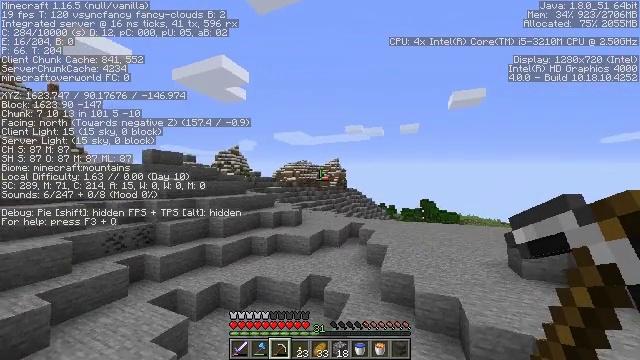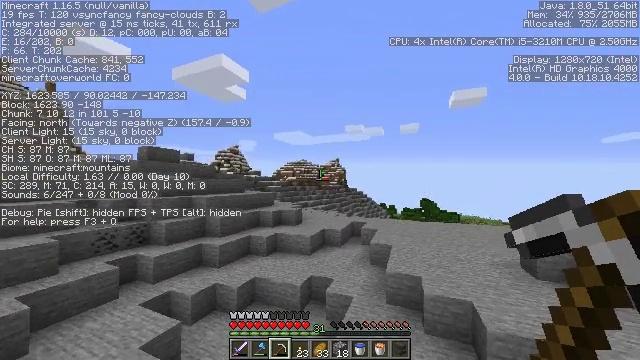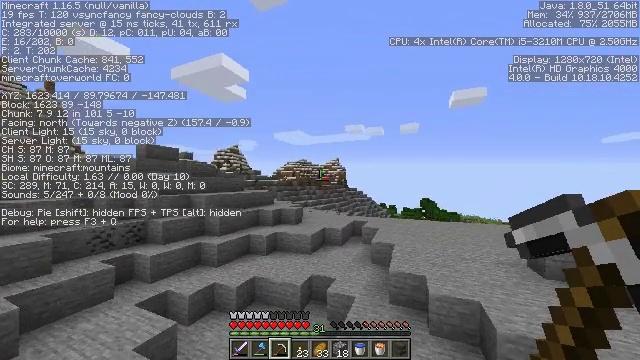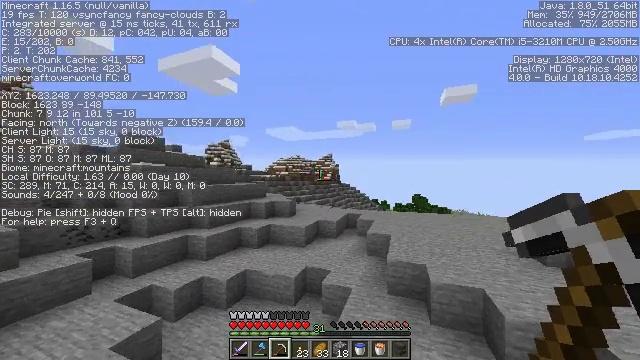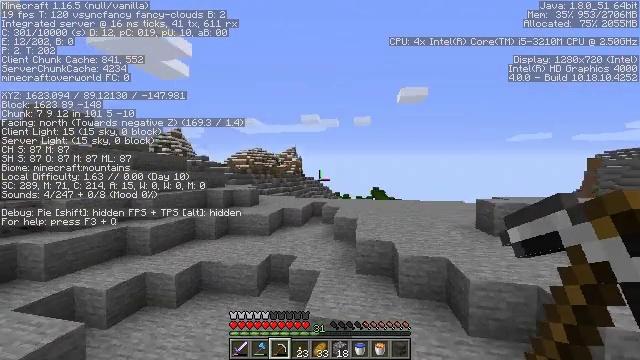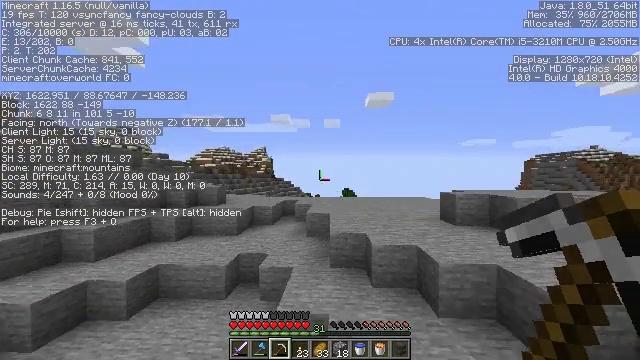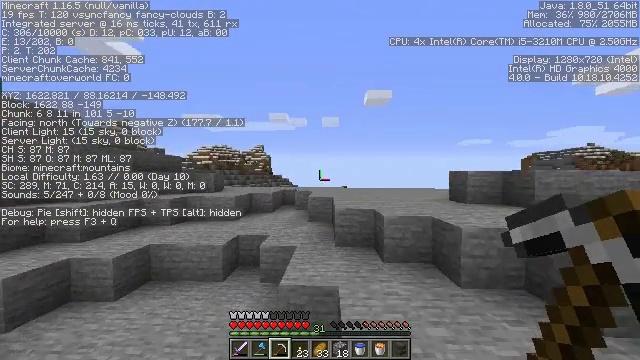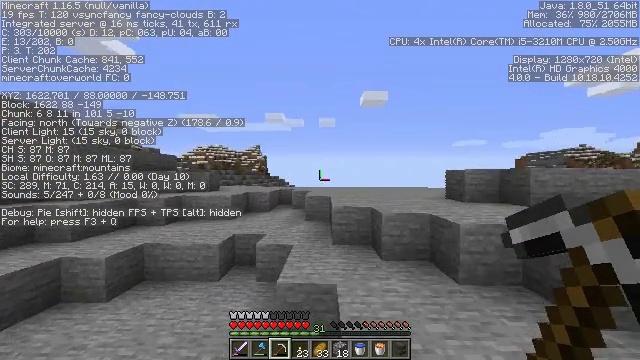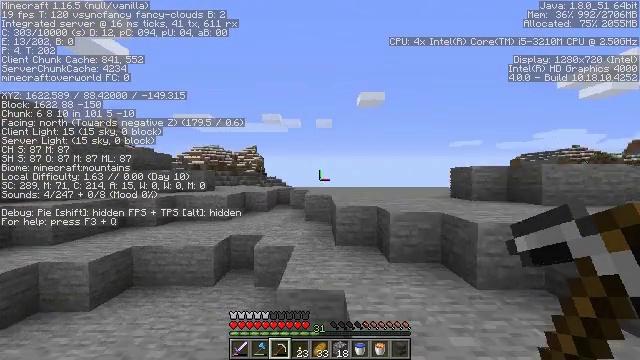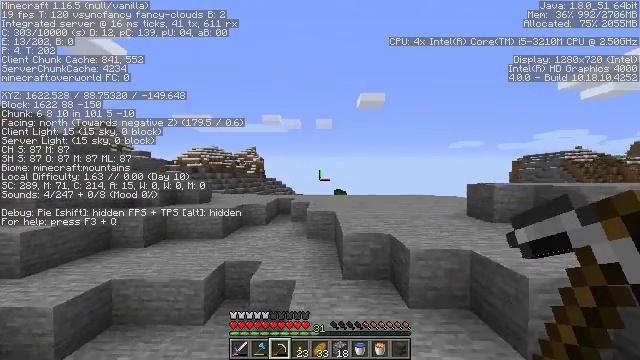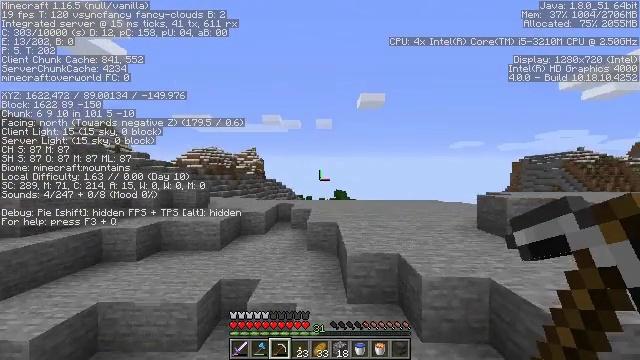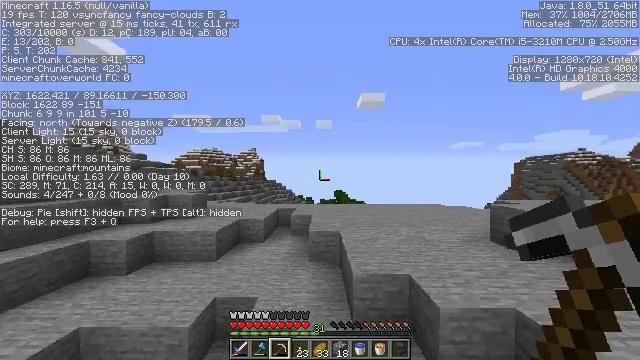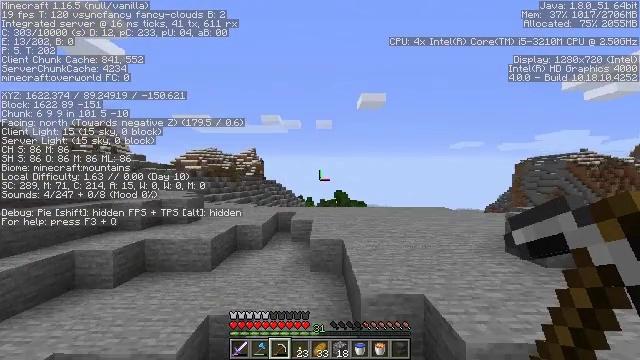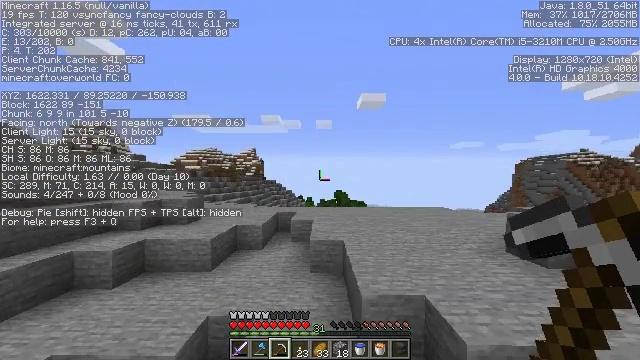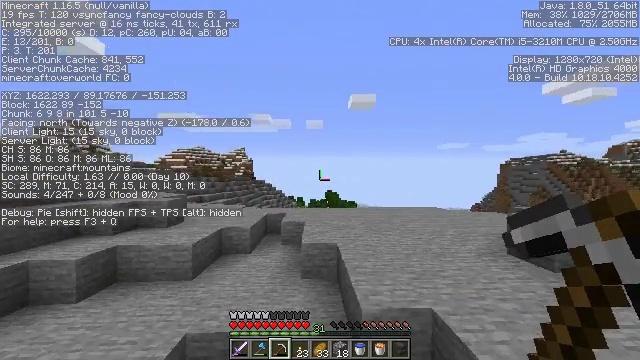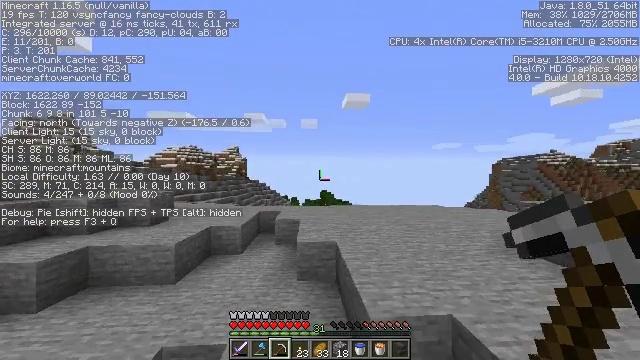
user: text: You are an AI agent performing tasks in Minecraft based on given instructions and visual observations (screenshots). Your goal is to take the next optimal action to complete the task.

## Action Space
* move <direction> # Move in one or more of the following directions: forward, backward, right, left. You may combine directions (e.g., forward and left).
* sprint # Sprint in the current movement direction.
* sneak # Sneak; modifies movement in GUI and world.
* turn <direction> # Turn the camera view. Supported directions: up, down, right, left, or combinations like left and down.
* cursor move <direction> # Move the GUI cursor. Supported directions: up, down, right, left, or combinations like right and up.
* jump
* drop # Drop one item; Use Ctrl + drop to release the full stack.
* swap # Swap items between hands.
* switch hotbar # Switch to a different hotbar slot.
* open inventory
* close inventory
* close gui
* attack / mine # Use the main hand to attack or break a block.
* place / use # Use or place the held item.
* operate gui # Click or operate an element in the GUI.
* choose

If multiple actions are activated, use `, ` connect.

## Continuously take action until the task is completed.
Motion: motion action
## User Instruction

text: Mine the grass in the plains.
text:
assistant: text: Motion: move forward and move left, sprint, jump
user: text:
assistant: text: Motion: move forward and move left, sprint, jump
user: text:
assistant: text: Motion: move forward, sprint, turn right, jump
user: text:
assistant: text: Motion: move forward, sprint, turn right and down, jump
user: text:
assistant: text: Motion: move forward, sprint, turn right, jump
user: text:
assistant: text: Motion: move forward, sprint, jump
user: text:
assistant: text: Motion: move forward, sprint, jump
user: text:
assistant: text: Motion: move forward, sprint, jump
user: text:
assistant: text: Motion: move forward, sprint, jump
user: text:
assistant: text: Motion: move forward, sprint, jump
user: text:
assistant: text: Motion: move forward, sprint, jump
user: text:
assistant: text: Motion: move forward, sprint, jump
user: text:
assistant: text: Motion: move forward, sprint, jump
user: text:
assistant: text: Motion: move forward, sprint, turn right, jump
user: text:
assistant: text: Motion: move forward, sprint, turn right, jump
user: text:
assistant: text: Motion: move forward, sprint, jump
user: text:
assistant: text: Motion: move forward, sprint, jump
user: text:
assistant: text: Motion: move forward, sprint, jump
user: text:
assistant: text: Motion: move forward, sprint, jump
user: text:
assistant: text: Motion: move forward, sprint, jump
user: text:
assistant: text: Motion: move forward, sprint, jump
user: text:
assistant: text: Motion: move forward, sprint, turn left, jump
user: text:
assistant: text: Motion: move forward, sprint, turn left, jump
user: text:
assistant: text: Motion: move forward, sprint, turn left, jump
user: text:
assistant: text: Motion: move forward, sprint, turn left and down, jump
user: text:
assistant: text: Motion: move forward, sprint, turn left, jump
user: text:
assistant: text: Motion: move forward, sprint, turn left, jump
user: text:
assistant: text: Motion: move forward, sprint, turn left and down, jump
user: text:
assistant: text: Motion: move forward, sprint, turn left, jump
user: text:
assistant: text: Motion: move forward, sprint, turn left, jump